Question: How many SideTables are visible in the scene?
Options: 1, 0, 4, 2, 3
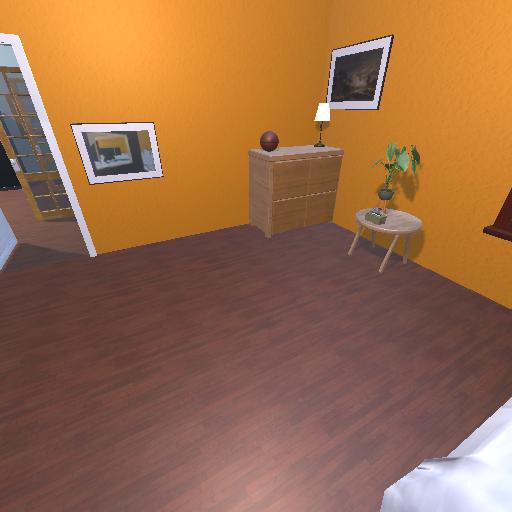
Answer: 1